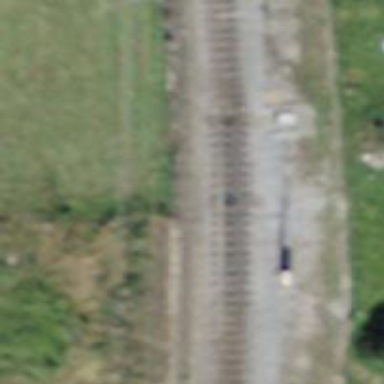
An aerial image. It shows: Railway switch.